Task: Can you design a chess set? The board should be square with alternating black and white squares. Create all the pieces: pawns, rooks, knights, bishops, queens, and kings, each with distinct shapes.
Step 761:
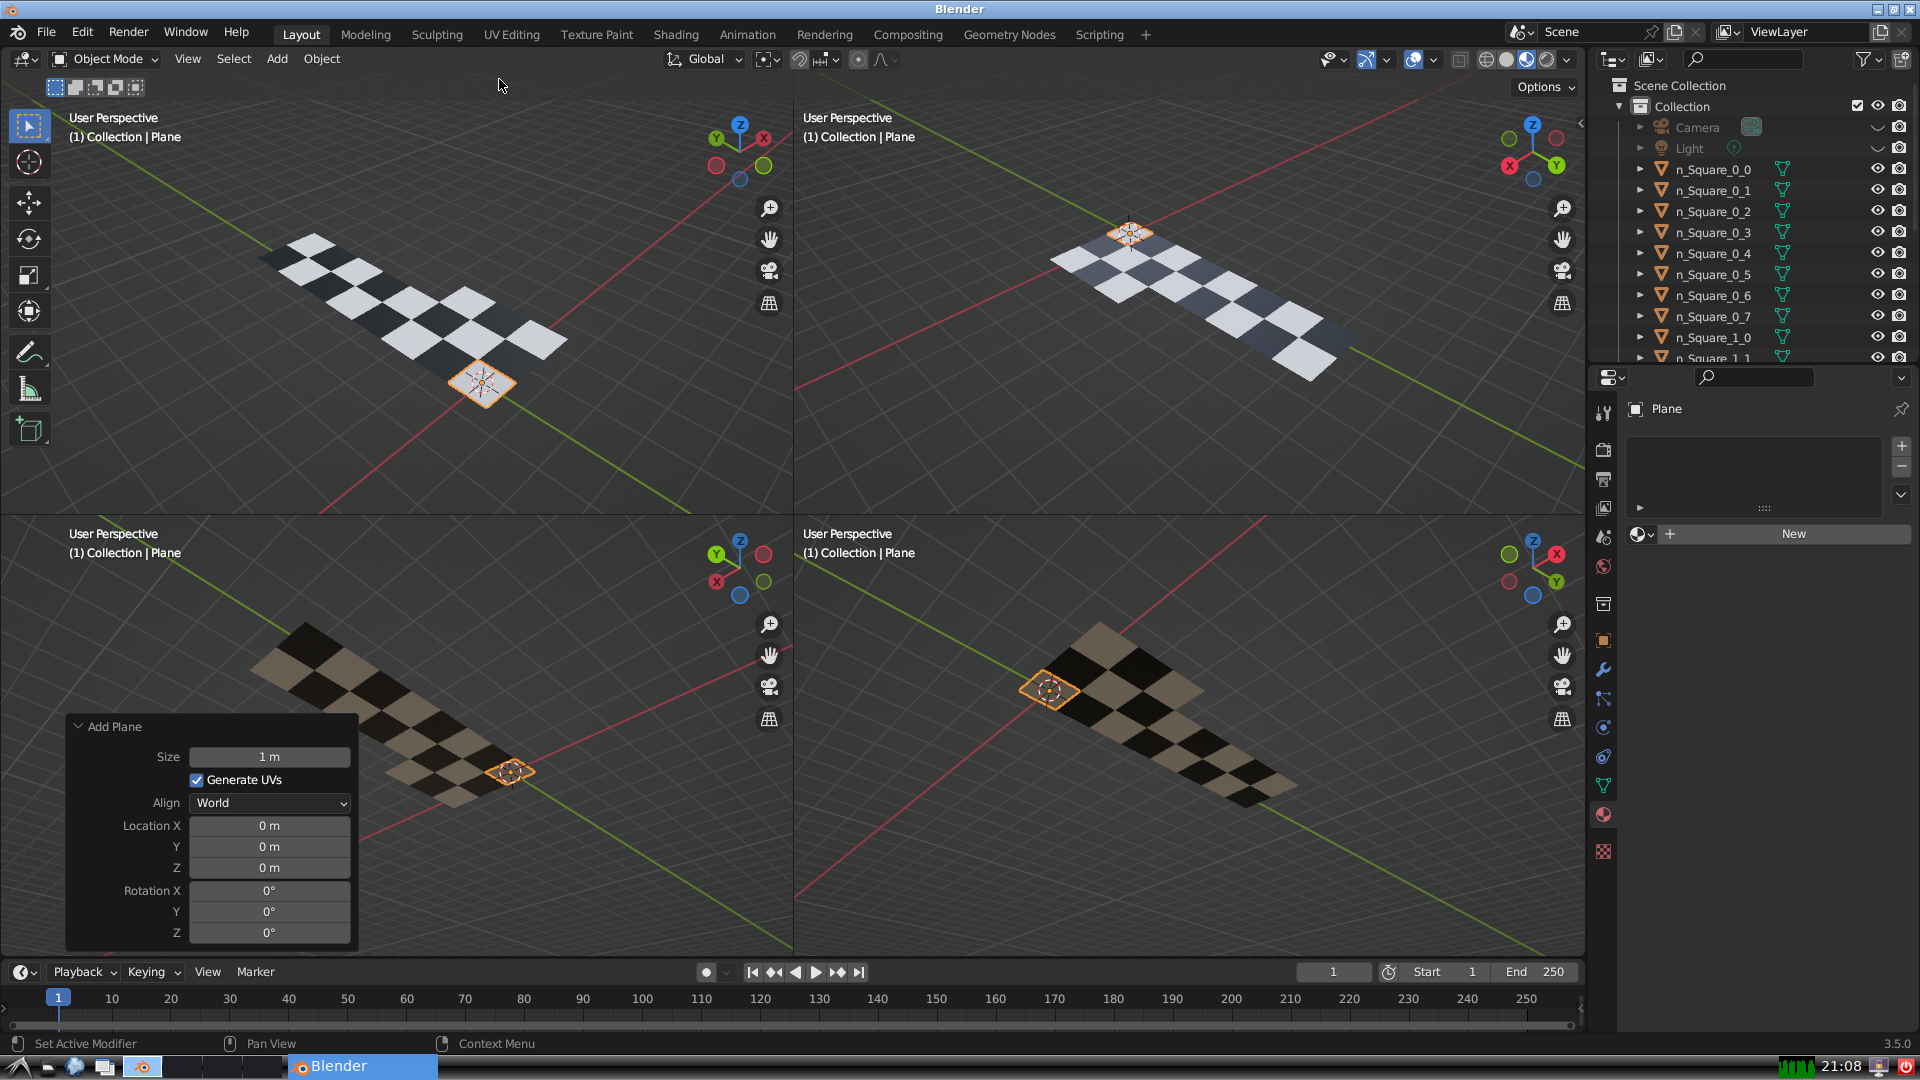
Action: {"mouse_move": [270, 758]}